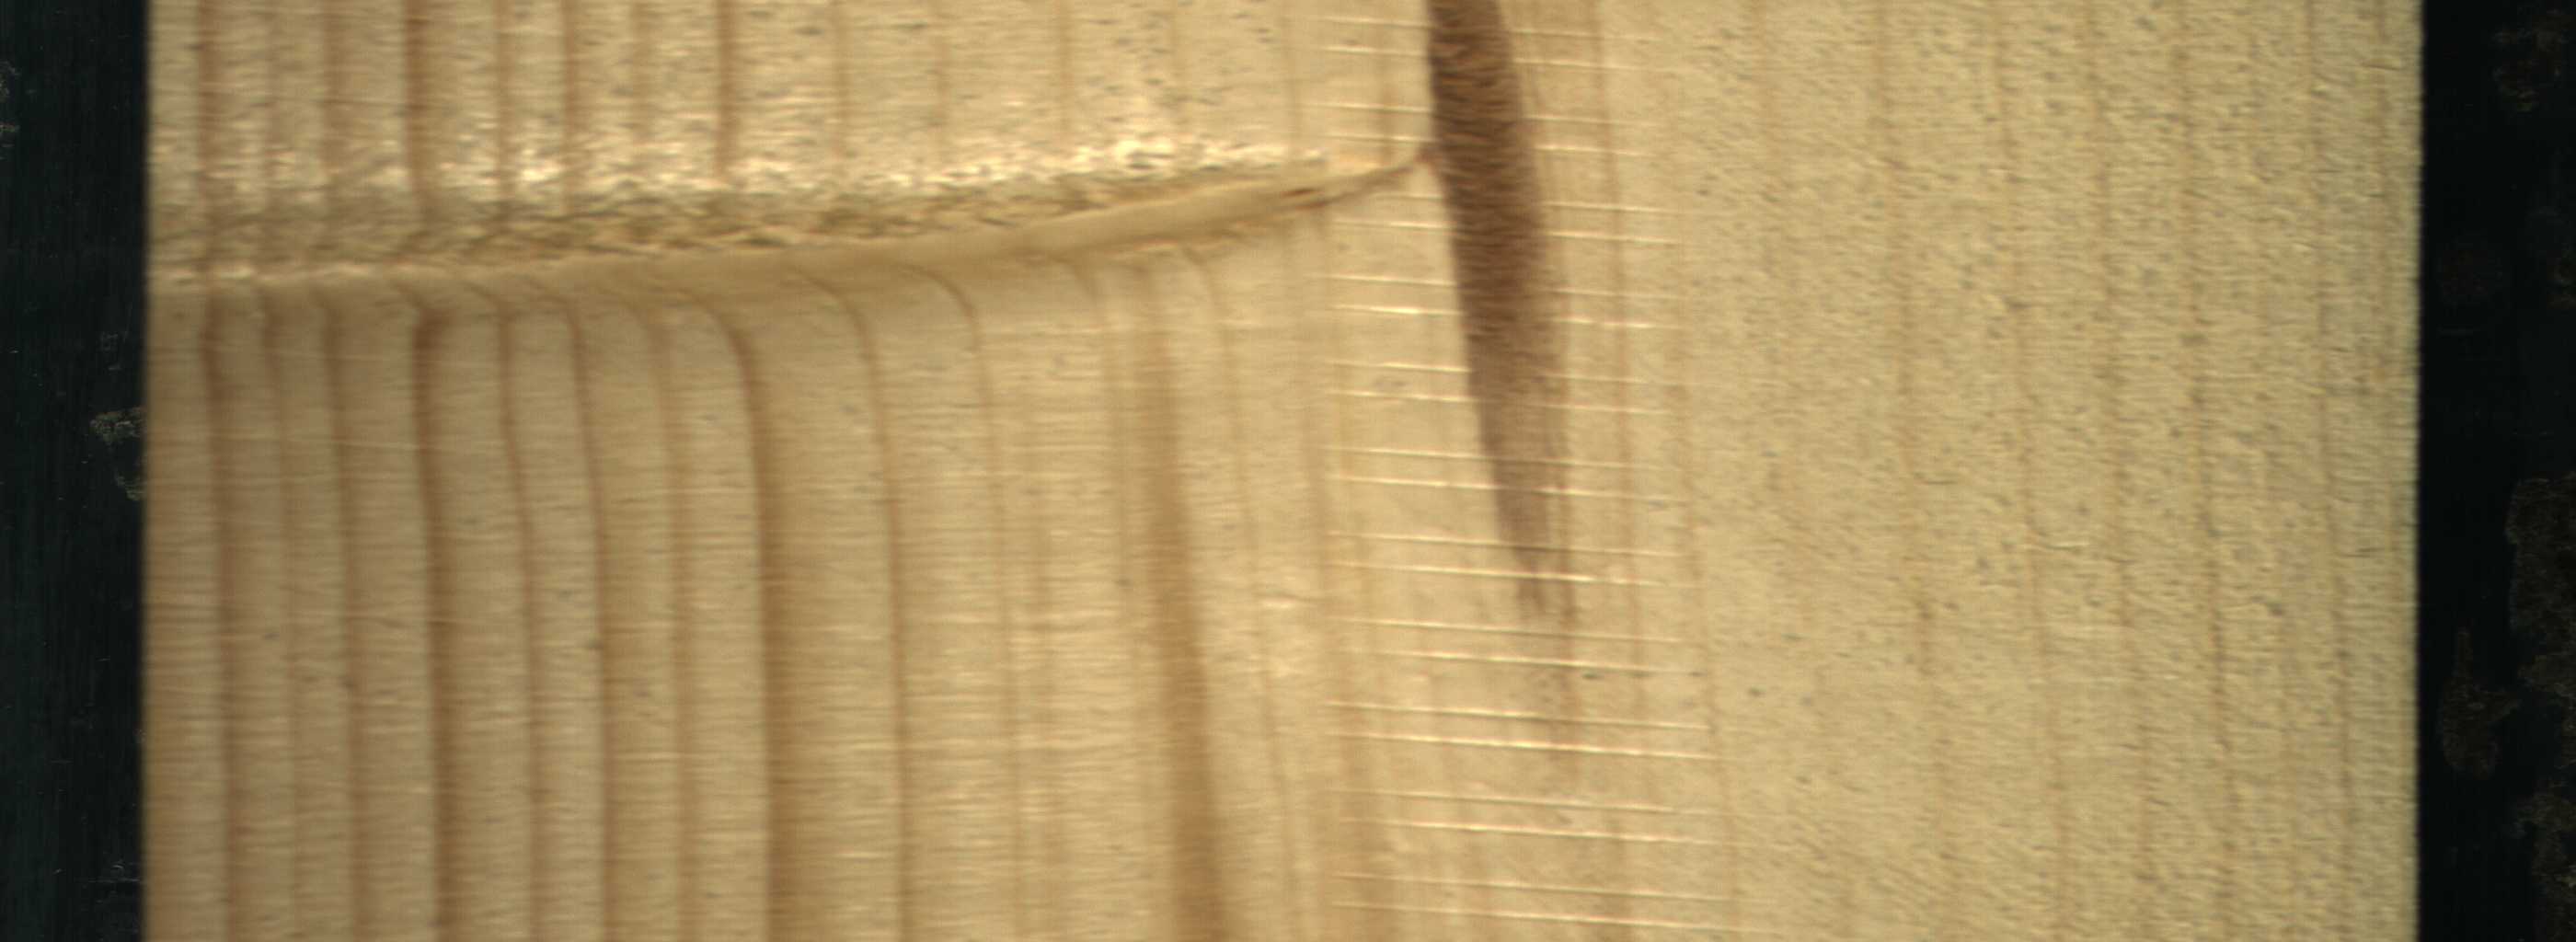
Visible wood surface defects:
Marrow
Live_Knot